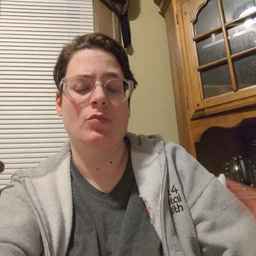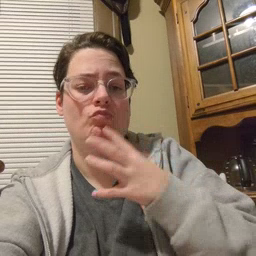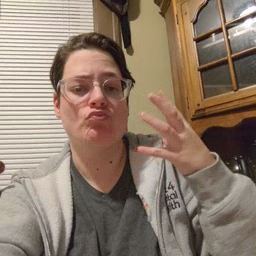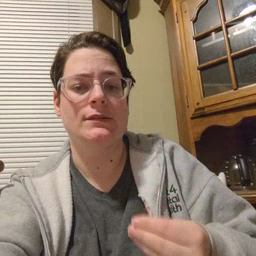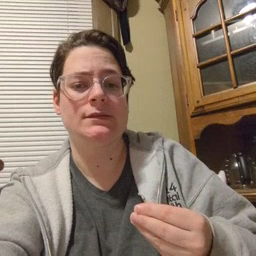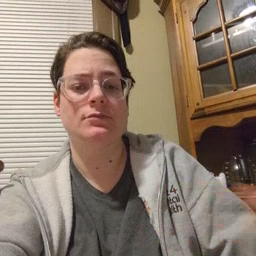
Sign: wet